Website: crate-barrel
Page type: customer-info-address
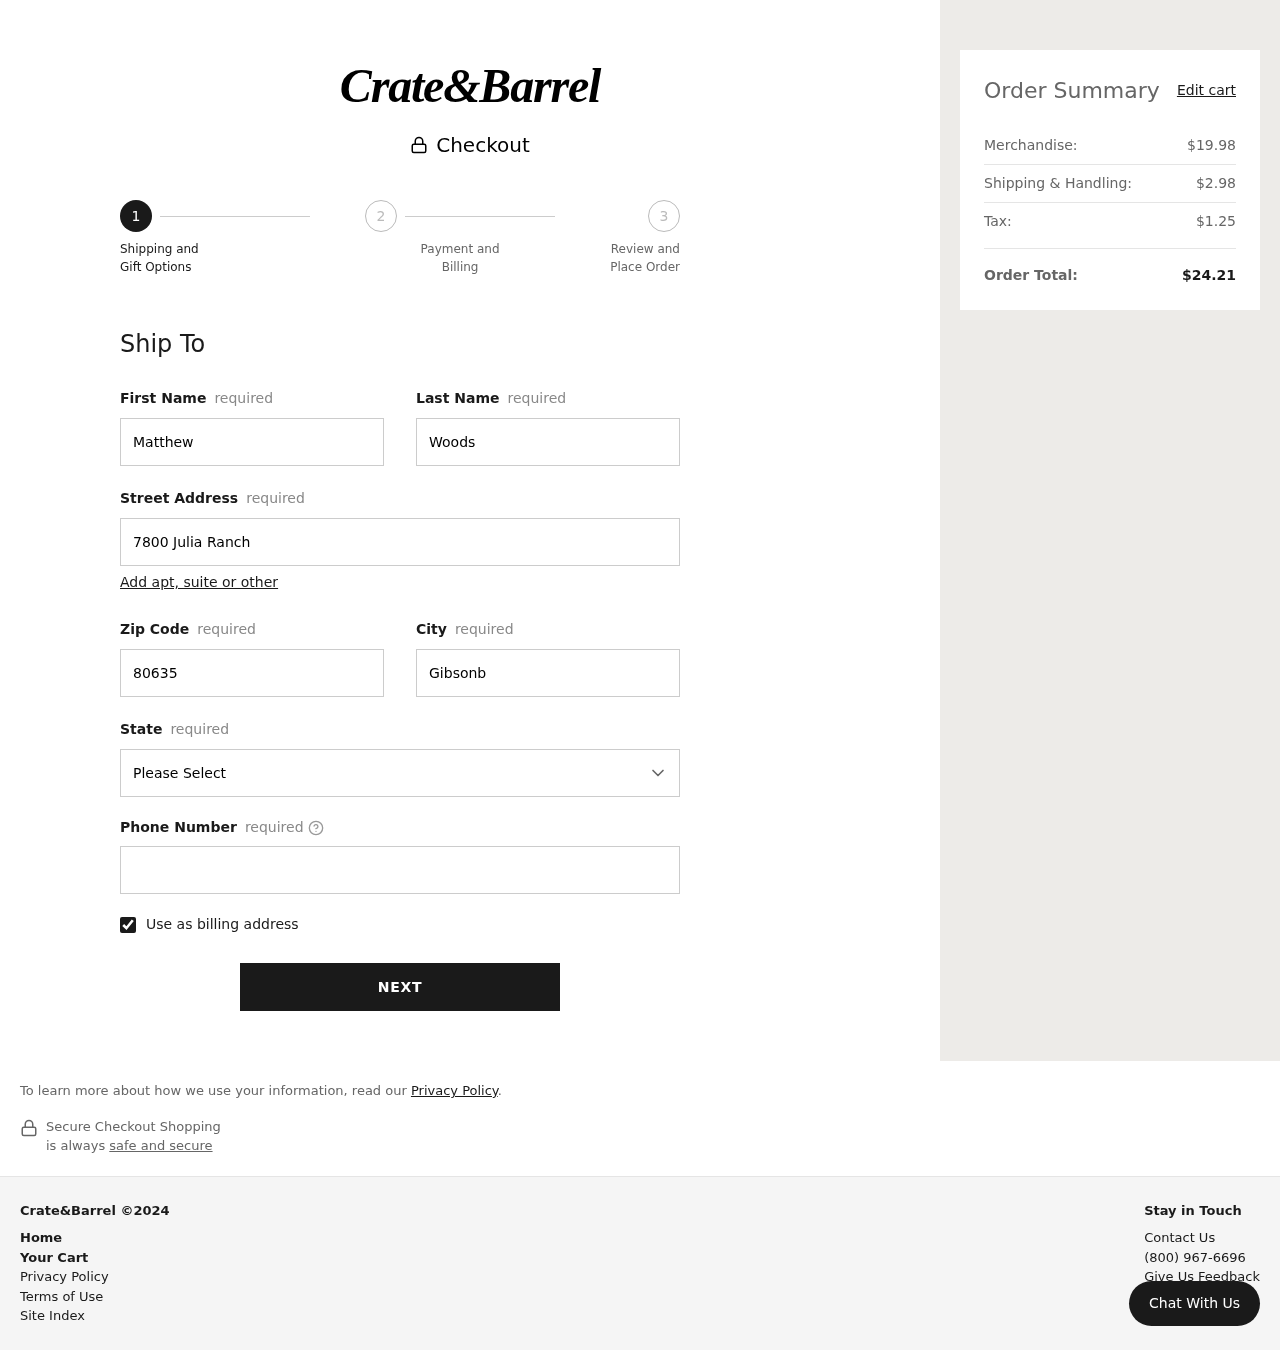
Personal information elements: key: PII_CITY
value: Gibsonburgh
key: PII_FIRSTNAME
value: Matthew
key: PII_LASTNAME
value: Woods
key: PII_PHONE
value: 8668850106
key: PII_POSTCODE
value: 80635
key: PII_STATE
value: Florida
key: PII_STREET
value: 7800 Julia Ranch
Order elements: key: ORDER_SUBTOTAL
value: $19.98
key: ORDER_SHIPPING_COST
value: $2.98
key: ORDER_TAX
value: $1.25
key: ORDER_TOTAL
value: $24.21